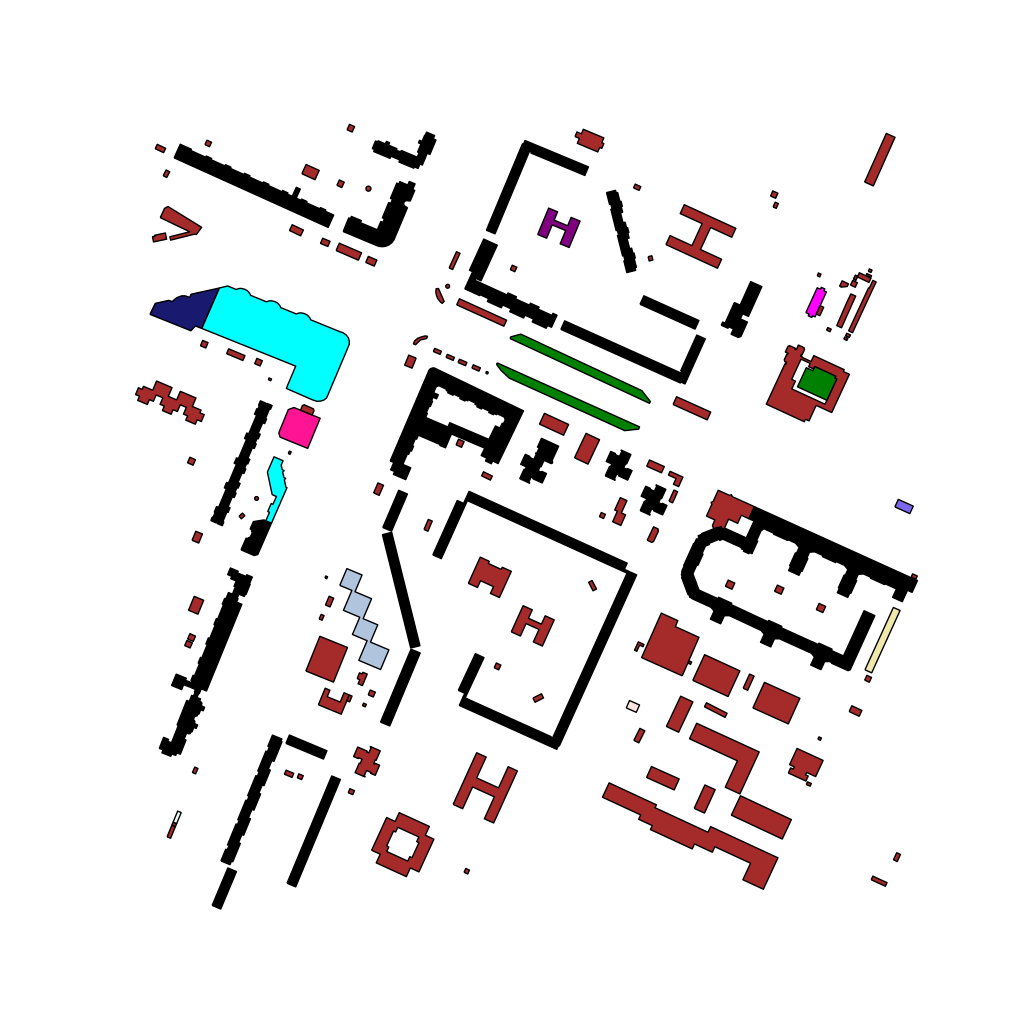
Tags: overhead vector_map, business, industrial, recreation, residential, special, modern, soviet, high_rise, individual_rise, low_rise, medium_rise, density_2, Appl, Building, Facility, Gas, Kinder, Mall, Park, Pets, Police, Post, Rail, Resto, Ythsport, 1.0 km²